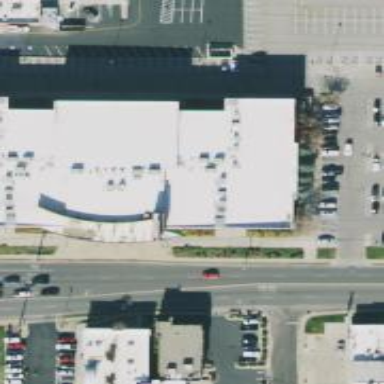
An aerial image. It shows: Commercial building that functions as cinema.